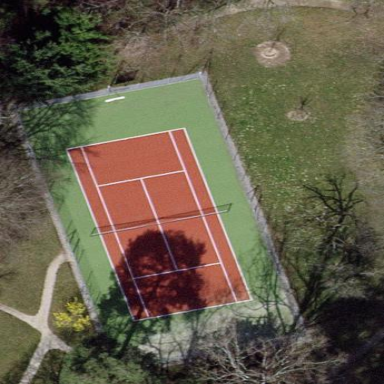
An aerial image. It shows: Tennis court on pitch designated for leisure land.